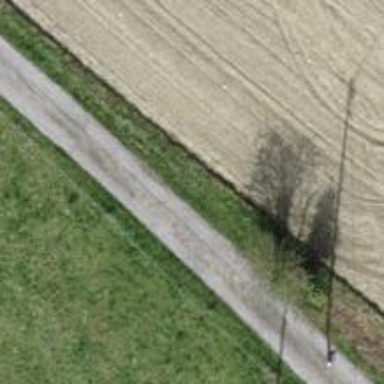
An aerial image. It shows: Unclassified road with asphalt surface.